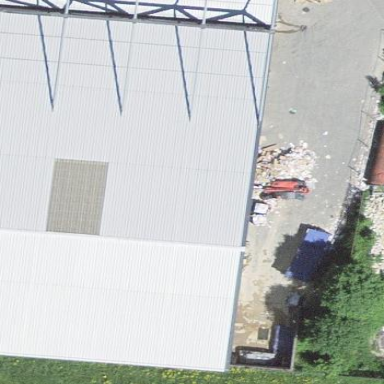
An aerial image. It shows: View of roof of building.